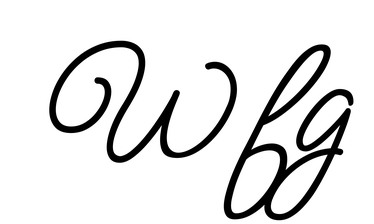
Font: MeowScript-Regular